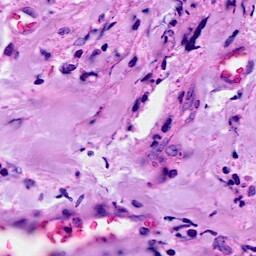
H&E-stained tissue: Breast